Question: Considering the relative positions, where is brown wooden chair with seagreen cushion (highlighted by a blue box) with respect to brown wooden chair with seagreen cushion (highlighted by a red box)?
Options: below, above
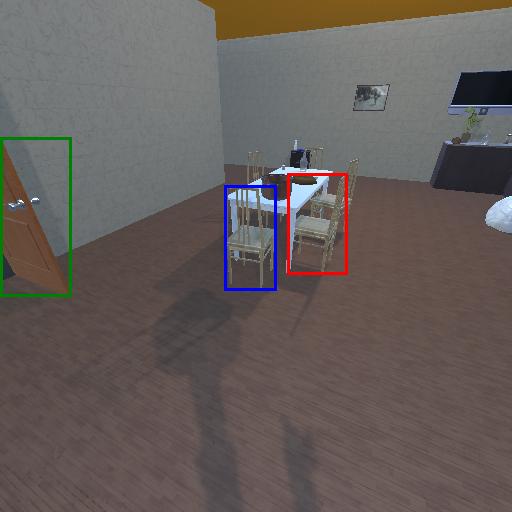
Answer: below